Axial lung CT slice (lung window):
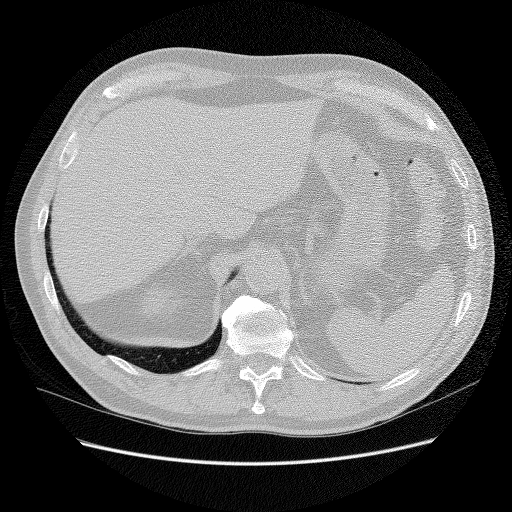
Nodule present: no